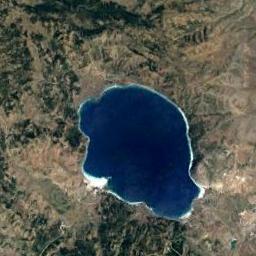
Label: lake